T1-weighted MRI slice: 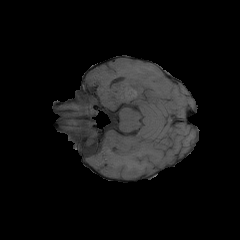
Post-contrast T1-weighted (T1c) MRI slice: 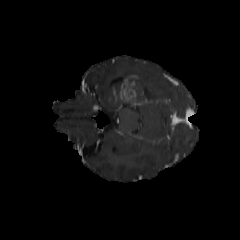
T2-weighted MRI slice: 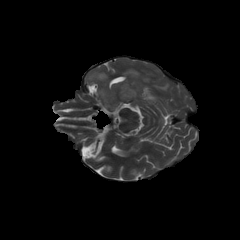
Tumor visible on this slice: yes